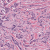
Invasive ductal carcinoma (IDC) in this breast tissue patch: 1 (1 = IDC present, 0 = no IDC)